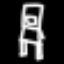
Label: chair